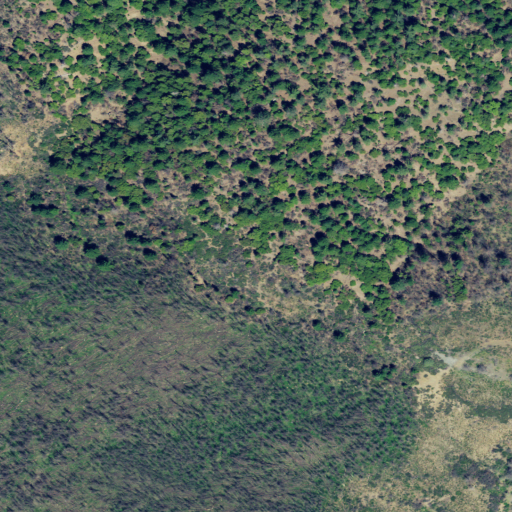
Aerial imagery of ridge(s) in California named Blue Slides Ridge containing shrub, evergreen forest, grassland, and open development